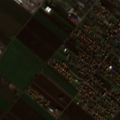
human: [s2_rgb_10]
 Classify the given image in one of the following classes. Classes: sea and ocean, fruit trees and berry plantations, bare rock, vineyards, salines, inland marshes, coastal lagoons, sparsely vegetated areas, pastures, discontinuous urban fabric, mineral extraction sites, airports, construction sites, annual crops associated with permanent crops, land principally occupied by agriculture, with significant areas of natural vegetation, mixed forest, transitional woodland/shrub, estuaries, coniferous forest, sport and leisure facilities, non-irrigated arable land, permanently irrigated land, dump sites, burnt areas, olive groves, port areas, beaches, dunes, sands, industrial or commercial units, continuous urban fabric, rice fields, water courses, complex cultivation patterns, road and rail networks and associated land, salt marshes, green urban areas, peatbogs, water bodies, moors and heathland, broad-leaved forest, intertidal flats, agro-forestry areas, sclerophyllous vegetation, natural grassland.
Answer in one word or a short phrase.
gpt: discontinuous urban fabric, non-irrigated arable land